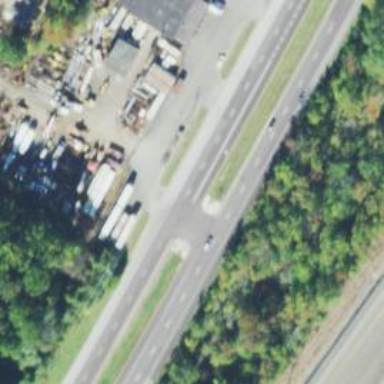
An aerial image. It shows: Trunk highway.